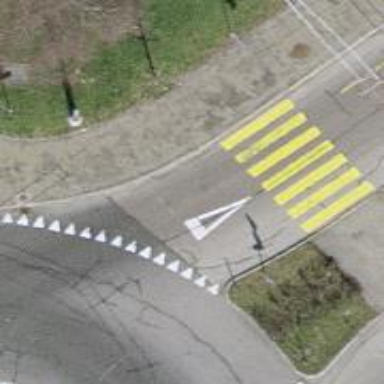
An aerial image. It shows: Road with "give way" sign.